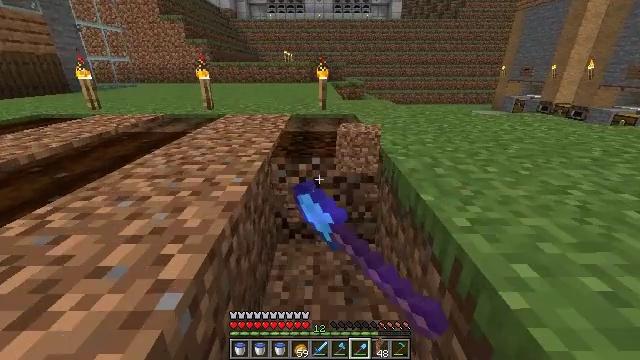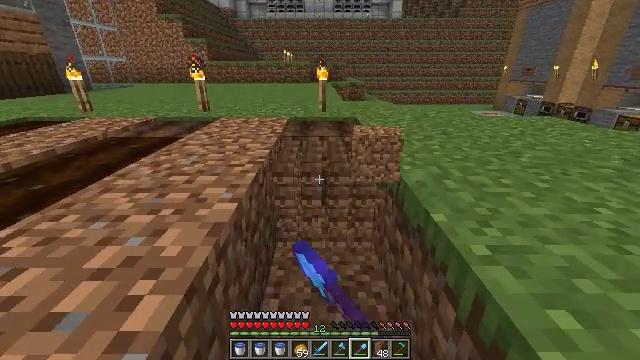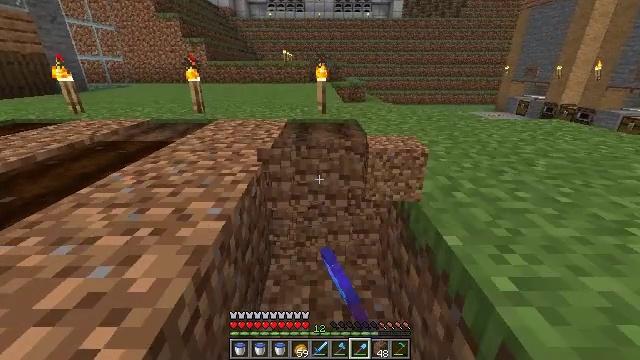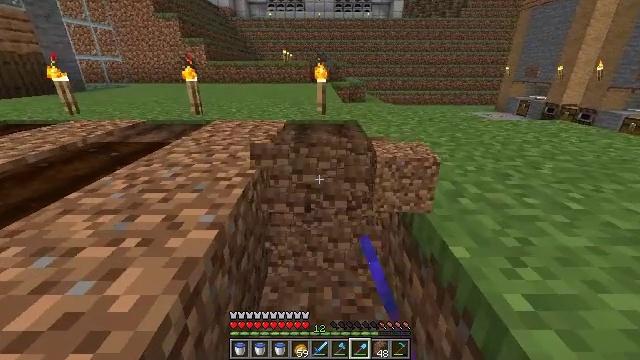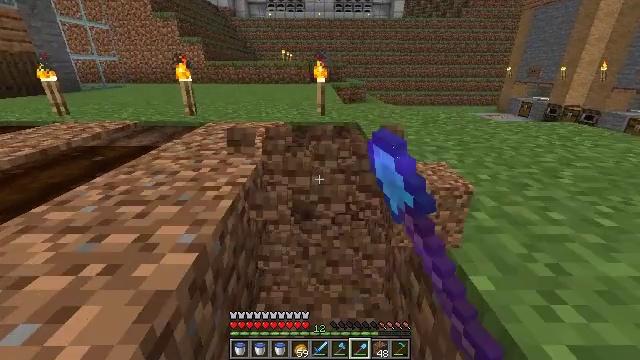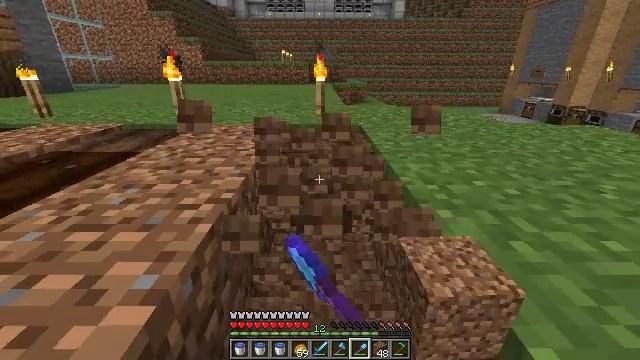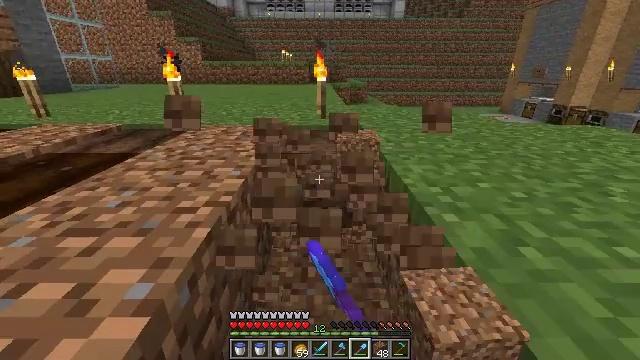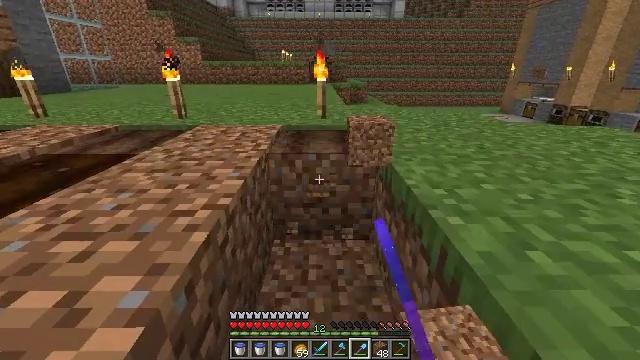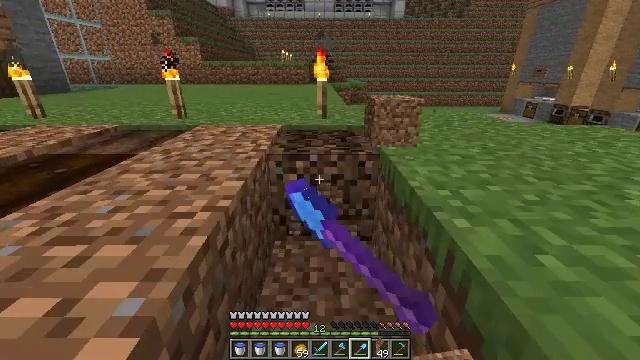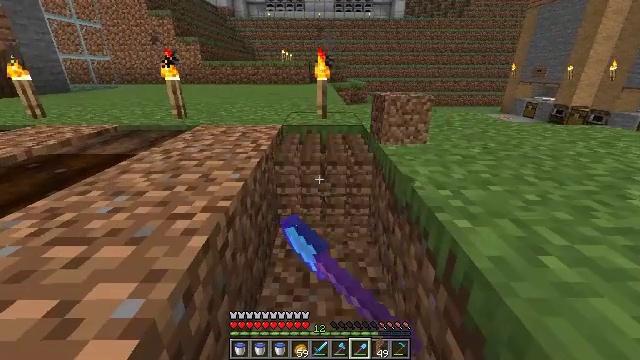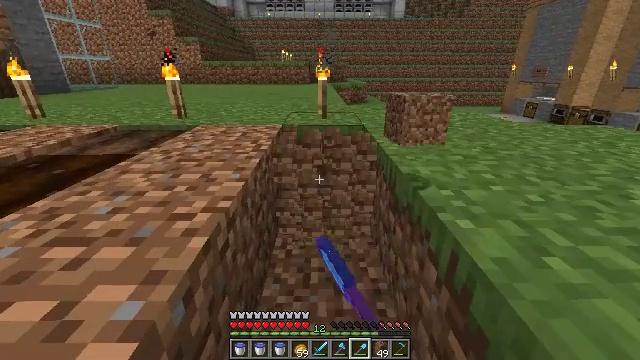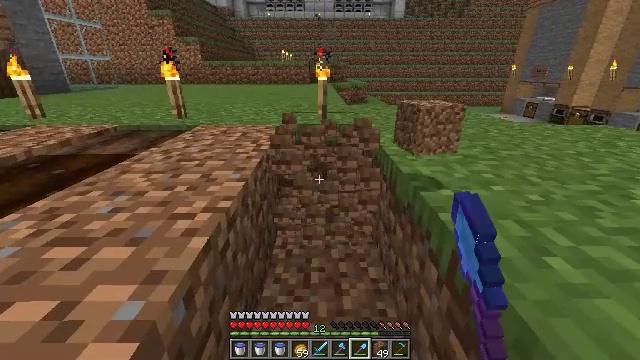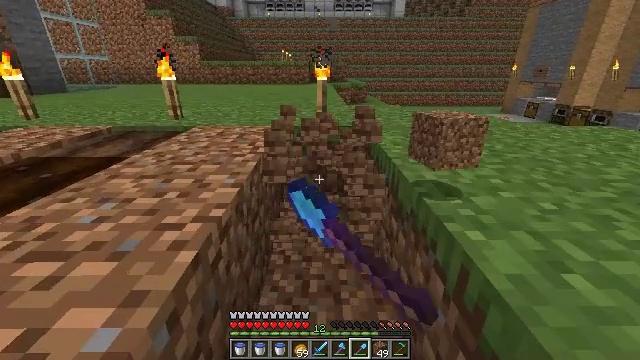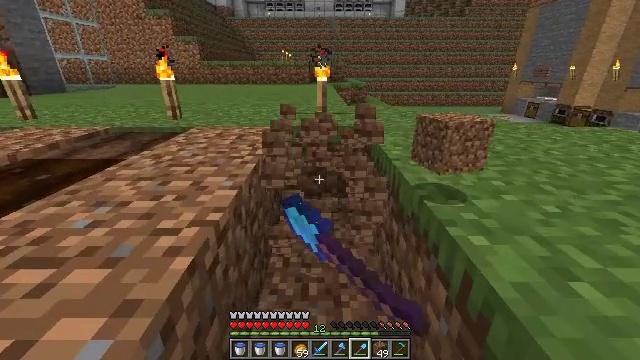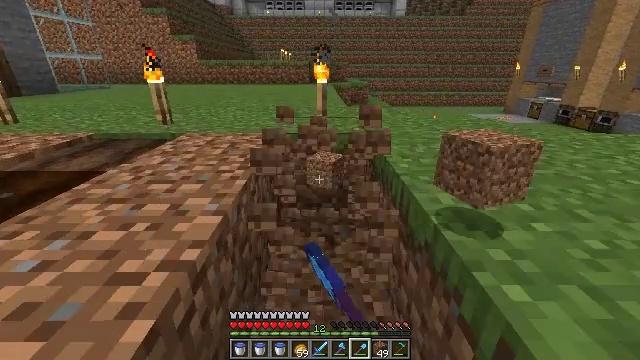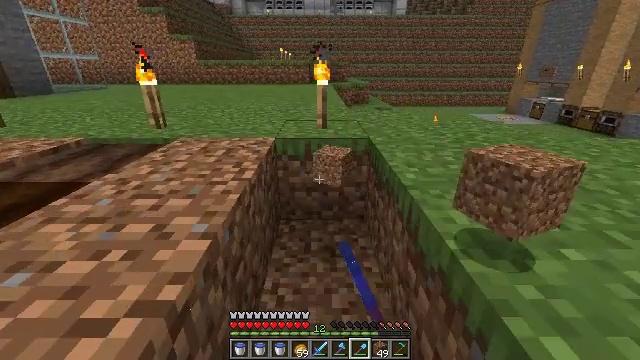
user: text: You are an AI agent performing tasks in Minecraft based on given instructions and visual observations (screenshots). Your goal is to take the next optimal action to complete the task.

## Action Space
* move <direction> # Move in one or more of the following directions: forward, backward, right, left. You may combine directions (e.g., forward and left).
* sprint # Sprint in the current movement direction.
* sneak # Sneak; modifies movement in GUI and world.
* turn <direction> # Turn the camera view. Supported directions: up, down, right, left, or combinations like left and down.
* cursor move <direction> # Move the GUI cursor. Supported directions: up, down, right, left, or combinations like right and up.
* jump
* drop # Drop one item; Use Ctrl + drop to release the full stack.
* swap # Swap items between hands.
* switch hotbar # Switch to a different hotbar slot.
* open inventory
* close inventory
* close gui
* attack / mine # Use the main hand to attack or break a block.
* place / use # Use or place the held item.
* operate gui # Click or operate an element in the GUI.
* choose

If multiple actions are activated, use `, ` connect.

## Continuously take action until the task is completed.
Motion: motion action
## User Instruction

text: Reclaim farmland by breaking it.
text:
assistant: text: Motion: move forward, attack / mine
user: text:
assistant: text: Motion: move forward, attack / mine
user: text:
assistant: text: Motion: move forward, attack / mine
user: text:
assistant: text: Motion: move forward, attack / mine
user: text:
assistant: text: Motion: attack / mine
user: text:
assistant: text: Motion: attack / mine
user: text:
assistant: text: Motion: attack / mine
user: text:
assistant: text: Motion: attack / mine
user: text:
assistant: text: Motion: attack / mine
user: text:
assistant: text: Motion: attack / mine
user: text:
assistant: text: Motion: attack / mine
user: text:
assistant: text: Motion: move forward, attack / mine
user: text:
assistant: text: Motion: move forward, attack / mine
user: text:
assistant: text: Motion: move forward
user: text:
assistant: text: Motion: move forward
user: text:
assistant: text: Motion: move forward, turn left and down
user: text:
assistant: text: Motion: move forward, turn left and down
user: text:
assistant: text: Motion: turn left and down
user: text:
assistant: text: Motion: no_op
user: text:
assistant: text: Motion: no_op
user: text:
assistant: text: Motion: no_op
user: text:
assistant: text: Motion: move forward
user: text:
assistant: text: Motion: move forward
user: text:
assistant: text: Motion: move forward, turn left
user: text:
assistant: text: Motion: move forward, turn left
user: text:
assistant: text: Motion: move forward, turn left and down, jump
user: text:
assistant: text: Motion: move forward, turn left and down, jump
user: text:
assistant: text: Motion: move forward, turn left, jump
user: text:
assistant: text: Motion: move forward, turn left, jump
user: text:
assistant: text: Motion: move forward, turn left and down, jump